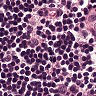
Metastatic tissue present: no